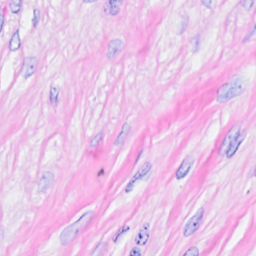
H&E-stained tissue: Breast